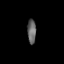
Tissue: prostate
Cell type: Fibroblasts
Senescence score: 0.7595
Nuclear area (px): 207
Mean DAPI intensity: 100.744